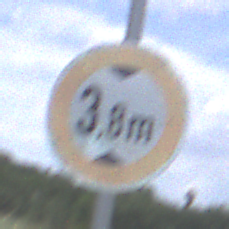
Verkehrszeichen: TatsaechlicheHoehe
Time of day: Midday
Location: Outdoor (Nature)
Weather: PartlyCloudy
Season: NotSpecified
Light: Natural